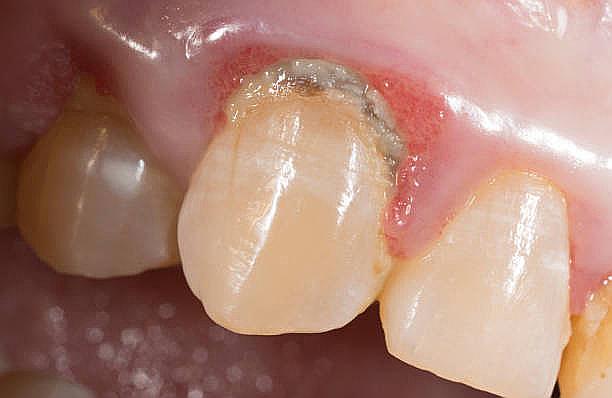
Condition: Gingivitis